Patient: sex M, age 42
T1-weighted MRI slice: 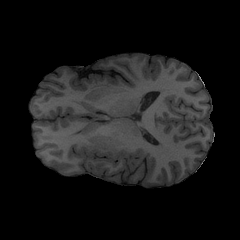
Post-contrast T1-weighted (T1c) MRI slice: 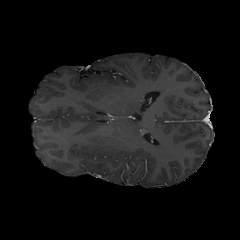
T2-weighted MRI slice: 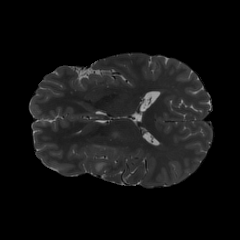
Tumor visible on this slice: yes
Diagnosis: Astrocytoma, IDH-mutant
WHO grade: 3